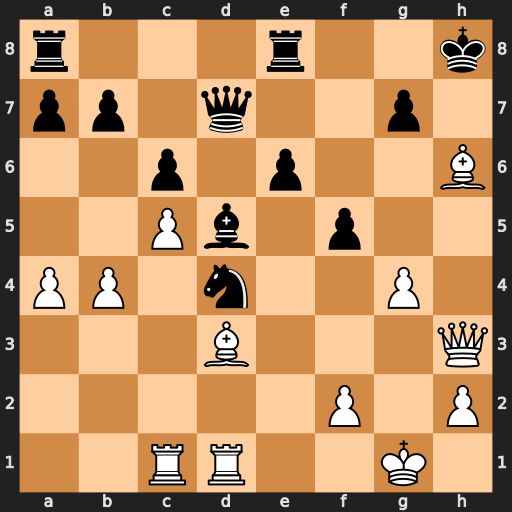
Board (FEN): r3r2k/pp1q2p1/2p1p2B/2Pb1p2/PP1n2P1/3B3Q/5P1P/2RR2K1
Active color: w
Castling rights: -
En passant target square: -
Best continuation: Be3+ Kg8 Bxd4